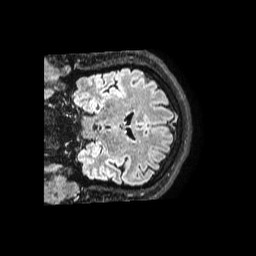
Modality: FLAIR
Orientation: coronal
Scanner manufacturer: philips
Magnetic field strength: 1.5 T
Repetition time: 4.8 s
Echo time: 0.3317 s